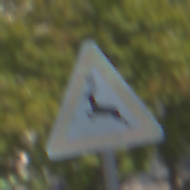
Verkehrszeichen: WildwechselRechts
Umgebung: Outdoor, Urban
Tageszeit: Midday
Wetter: Clear
Licht: Natural
Jahreszeit: NotSpecified
Kontrast: HighContrast